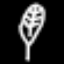
Label: leaf